Question: I was looking for way to set upper y limit in ggplot to include label greater than the maximum value. I quickly found <URL> answer using 'pretty'. However, when I plot using my data it won't plot the value for 'fire' in year 2004.
Here is my data:
'''
t <- structure(list(park = structure(c(8L, 8L, 8L, 8L, 8L, 8L, 8L,
8L, 8L, 8L, 8L, 8L, 8L, 8L, 8L, 8L, 8L, 8L, 8L, 8L, 8L, 8L, 8L,
8L), .Label = c("apis", "indu", "isro", "miss", "piro", "sacn",
"slbe", "voya"), class = "factor"), loc_01 = structure(c(16L,
16L, 16L, 16L, 16L, 16L, 16L, 16L, 16L, 16L, 16L, 16L, 16L, 16L,
16L, 16L, 16L, 16L, 16L, 16L, 16L, 16L, 16L, 16L), .Label = c("apis",
"indu", "isro", "miss", "non_apis", "non_indu", "non_isro", "non_miss",
"non_piro", "non_sacn", "non_slbe", "non_voya", "piro", "sacn",
"slbe", "voya"), class = "factor"), year = structure(c(1L, 2L,
3L, 4L, 5L, 6L, 1L, 2L, 3L, 4L, 5L, 6L, 1L, 2L, 3L, 4L, 5L, 6L,
1L, 2L, 3L, 4L, 5L, 6L), .Label = c("2002", "2003", "2004", "2005",
"2006", "2007"), class = "factor"), variable = structure(c(1L,
1L, 1L, 1L, 1L, 1L, 2L, 2L, 2L, 2L, 2L, 2L, 3L, 3L, 3L, 3L, 3L,
3L, 5L, 5L, 5L, 5L, 5L, 5L), .Label = c("agriculture", "beaver",
"blowdown", "development", "fire", "flooding", "harvest_00_20",
"harvest_30_60", "harvest_70_90", "insect_disease_defo", "insect_disease_mort",
"unknown"), class = "factor"), value = c(0, 0, 0, 0, 0, 0, 0.0832931254278862,
0.0301695451904579, 0.0264171464103402, 0.0268075089513891, 0,
0.0131238087762612, 0.0900844930199918, 0, 0, 0.014770372800214,
0.0501002326005331, 0, 0, 0, 0.231917243175008, 0.108369509403789,
0, 0.000509329143326649)), row.names = c(NA, -24L), .Names = c("park",
"loc_01", "year", "variable", "value"), class = "data.frame")
'''
This is the code I'm using...
'''
library(ggplot2)
py <- pretty(t$value)
p <- ggplot () + geom_bar(data=t,aes(x=year,y=value,fill=variable),stat='identity')
p <- p + scale_y_continuous(breaks=py,limits=range(py))
p
'''
Which produces this...

If I look at 't'
I see that there should be a 'fire' value for years 2004, 2005, and 2007. But in the stacked bar graph it is missing. I've tried the same graph without the 'pretty' option and it works fine. So, my error must have something to do with use of the option. Any ideas?
'''
park loc_01 year variable value
1 voya voya 2002 agriculture <PHONE>
2 voya voya 2003 agriculture <PHONE>
3 voya voya 2004 agriculture <PHONE>
4 voya voya 2005 agriculture <PHONE>
5 voya voya 2006 agriculture <PHONE>
6 voya voya 2007 agriculture <PHONE>
7 voya voya 2002 beaver <PHONE>
8 voya voya 2003 beaver <PHONE>
9 voya voya 2004 beaver <PHONE>
10 voya voya 2005 beaver <PHONE>
11 voya voya 2006 beaver <PHONE>
12 voya voya 2007 beaver <PHONE>
13 voya voya 2002 blowdown <PHONE>
14 voya voya 2003 blowdown <PHONE>
15 voya voya 2004 blowdown <PHONE>
16 voya voya 2005 blowdown <PHONE>
17 voya voya 2006 blowdown <PHONE>
18 voya voya 2007 blowdown <PHONE>
19 voya voya 2002 fire <PHONE>
20 voya voya 2003 fire <PHONE>
21 voya voya 2004 fire <PHONE>
22 voya voya 2005 fire <PHONE>
23 voya voya 2006 fire <PHONE>
24 voya voya 2007 fire <PHONE>
'''
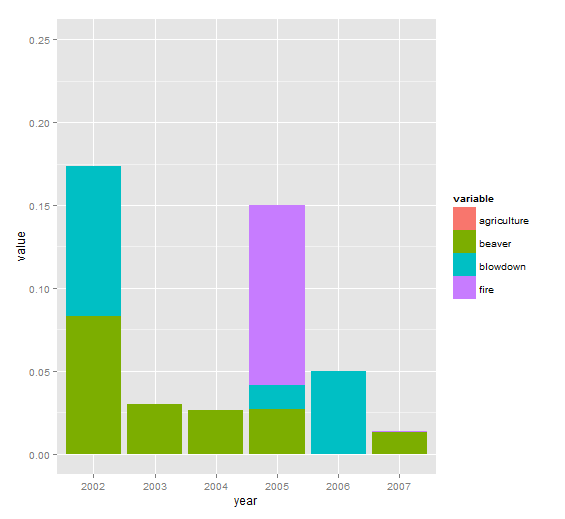
Answer: Following OP comment to @BrodieG answer, it's as simple as (assuming the lower limit is 0, and increasing 'ymax' by 25%):
'''
py <- range(t$value)*1.25
p <- ggplot () + geom_bar(data=t,aes(x=year,y=value,fill=variable),stat='identity')
p <- p + scale_y_continuous(limits=py)
p
'''

Should the lower limit be fixed to 0 regardless of 't$value', then use:
'''
py <- c(0, max(t$value)*1.25)
'''